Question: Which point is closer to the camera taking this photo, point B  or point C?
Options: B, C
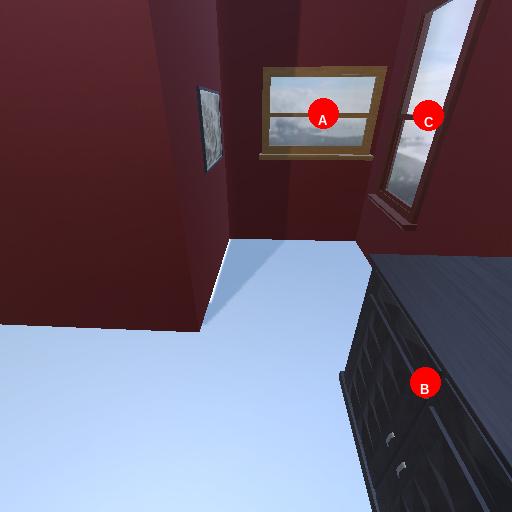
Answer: B